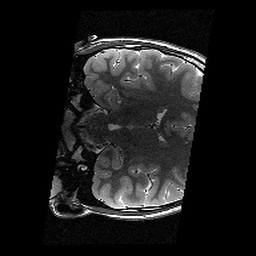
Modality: T2w
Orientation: coronal
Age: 13
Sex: female
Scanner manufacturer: siemens
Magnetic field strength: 3 T
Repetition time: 9.23 s
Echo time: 0.067 s